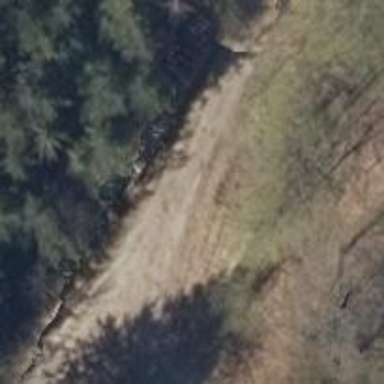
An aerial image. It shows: Unclassified road with ground surface and grade3 tracktype. The road runs alongside abandoned railway on embankment.